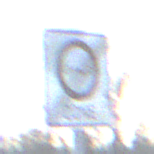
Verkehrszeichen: EndeUmweltzone
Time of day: SunriseSunset
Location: Outdoor (Suburban)
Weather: PartlyCloudy
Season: Winter
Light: Natural